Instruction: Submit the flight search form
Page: home
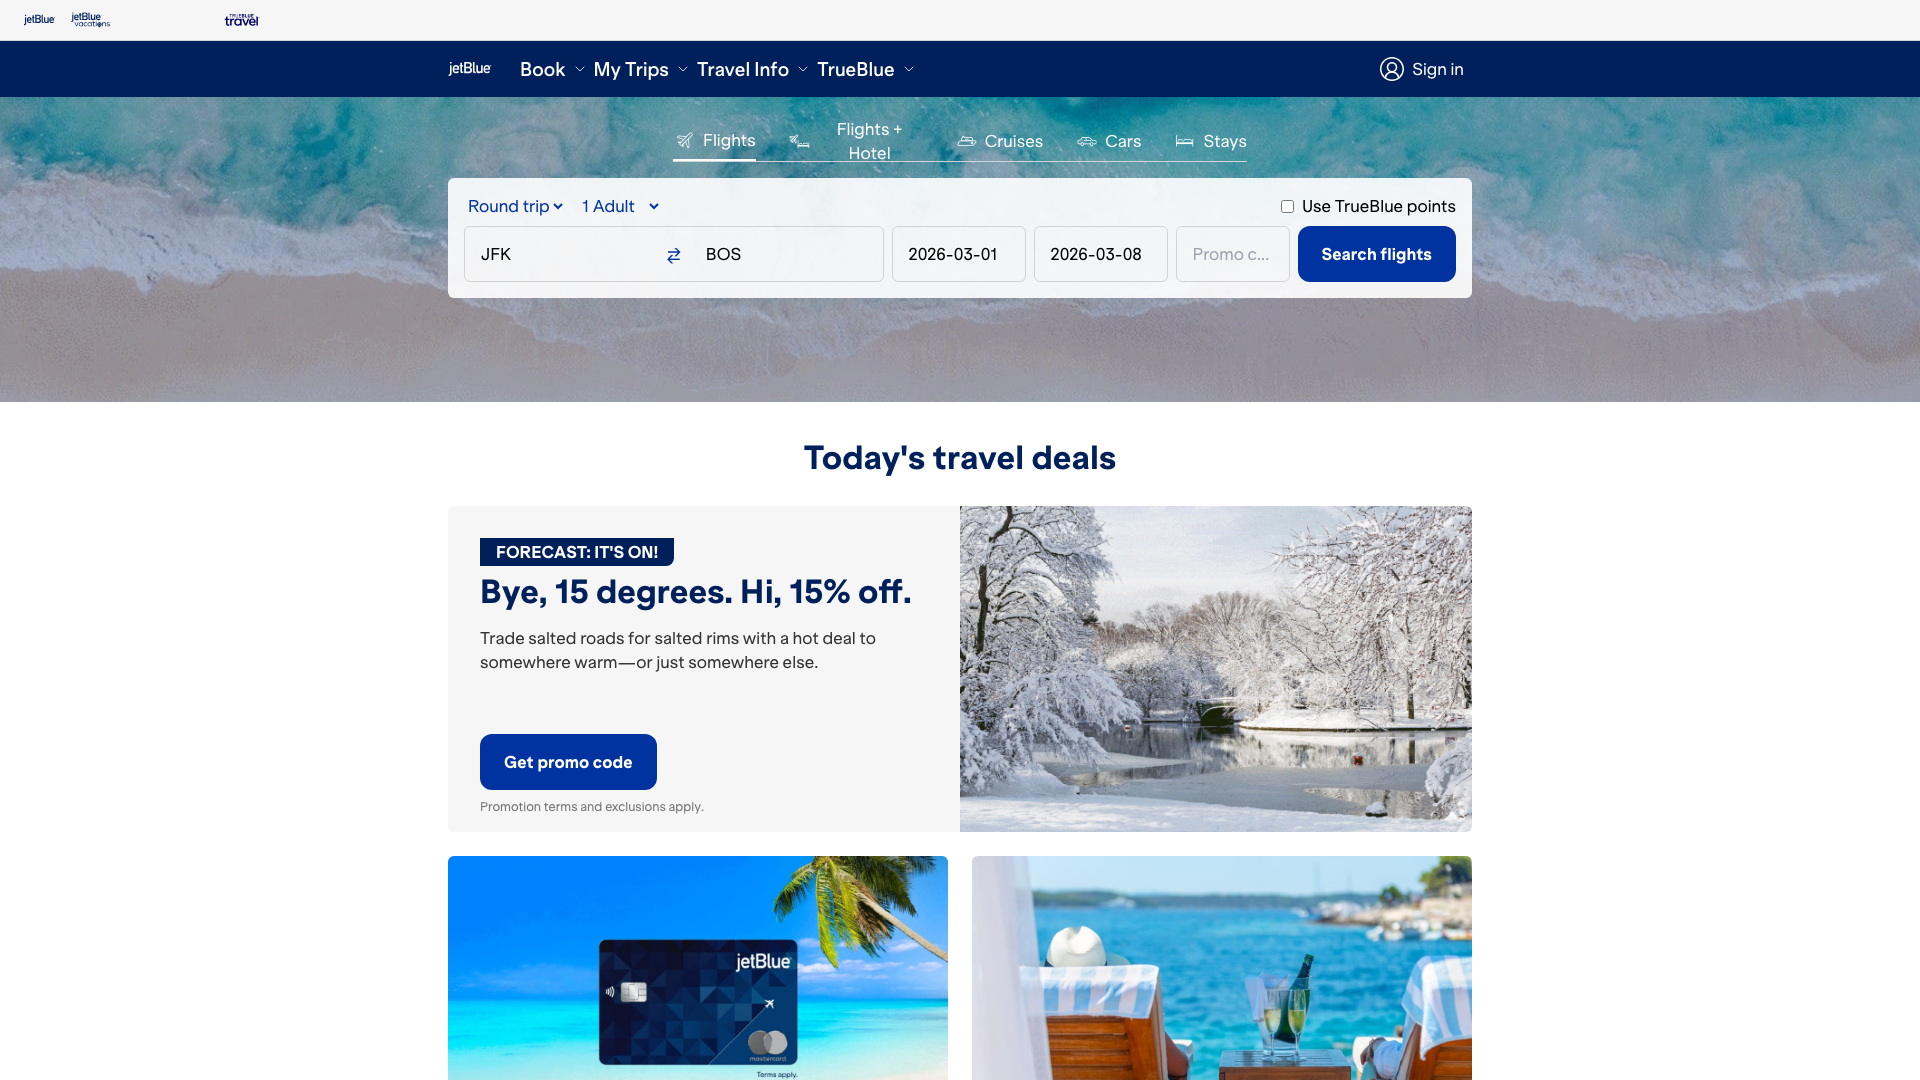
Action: click